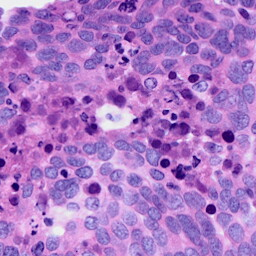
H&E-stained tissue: Ovarian